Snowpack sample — Buffalo Mountain, Silverthorne, Colorado, USA (1/25/25, 10:11 AM MST)
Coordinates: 39.6222, -106.1139
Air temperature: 22 °F
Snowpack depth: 110 cm
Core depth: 20 cm
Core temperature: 48.2 °F
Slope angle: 12°, slope face: 102°
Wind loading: high
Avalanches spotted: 0
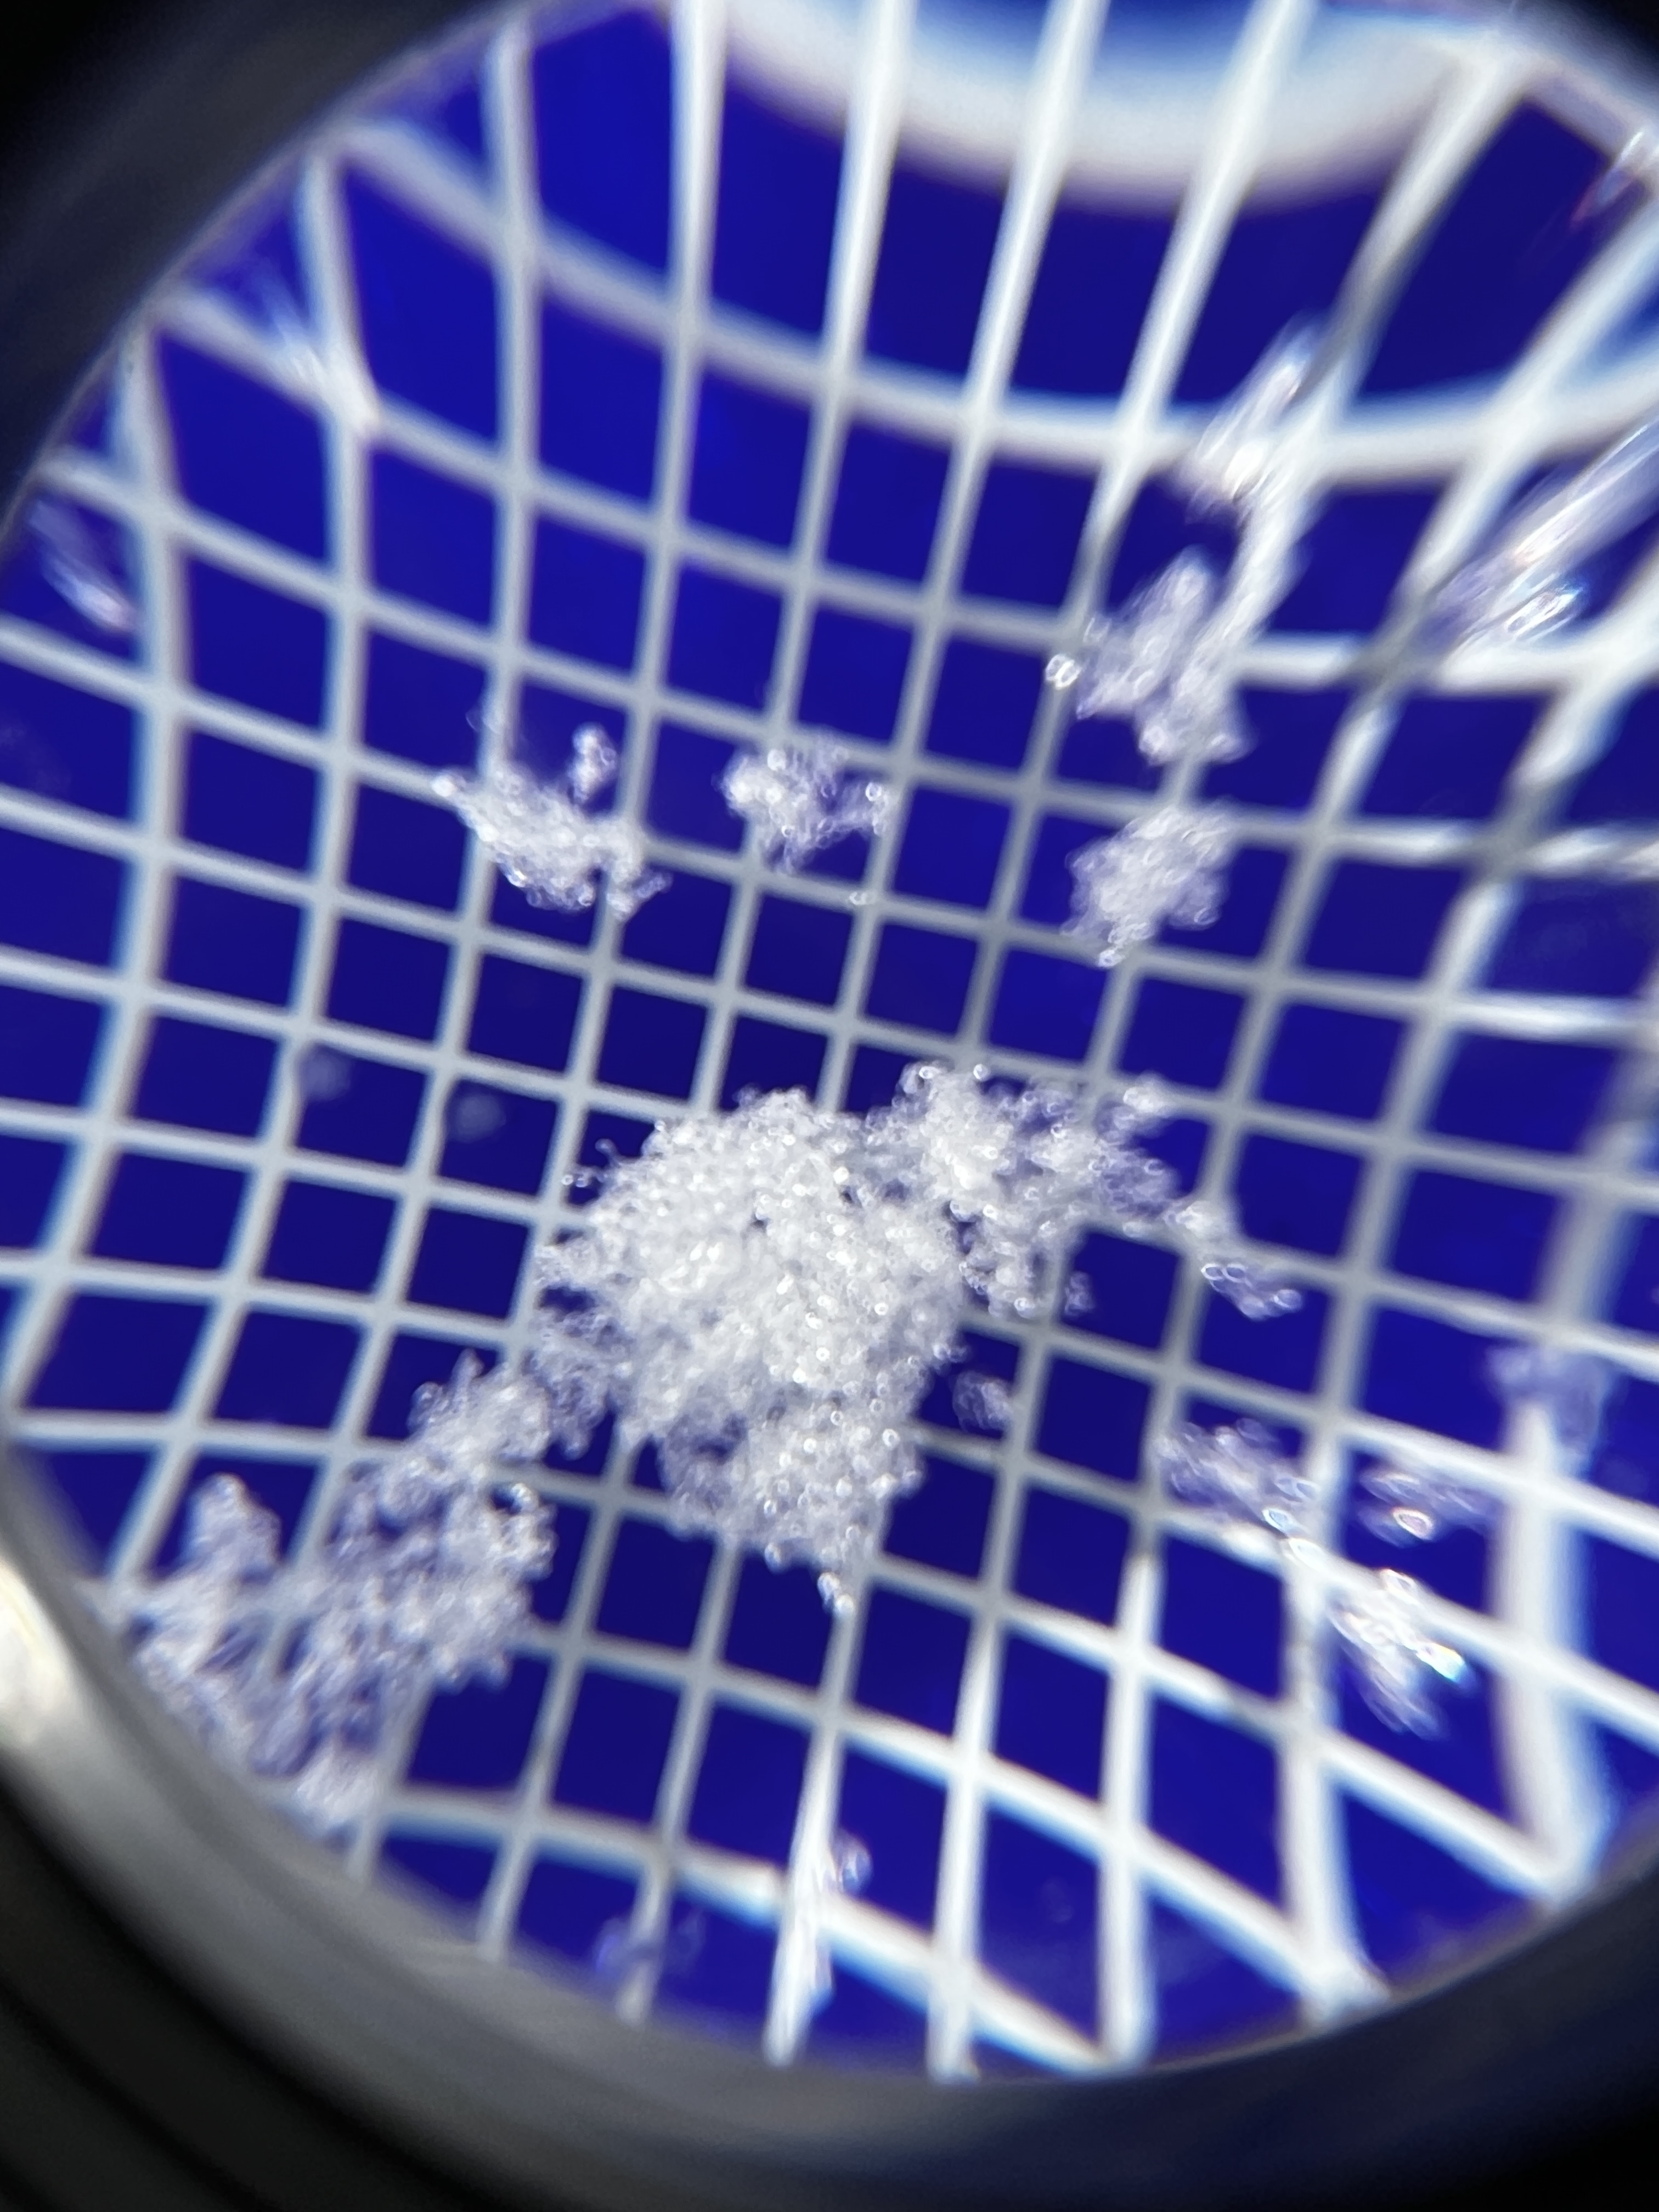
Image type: magnified_profile
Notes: No avalanches nearby, collected on the outskirts of a fire break 15 meters from the treeline, on way to Buffalo and Red Mountain